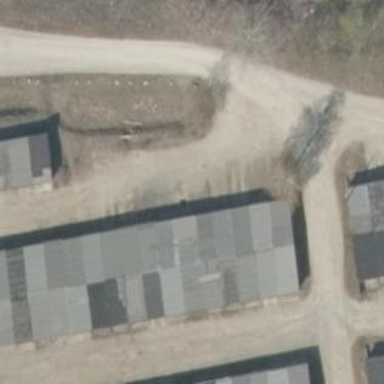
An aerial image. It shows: Group of garages.